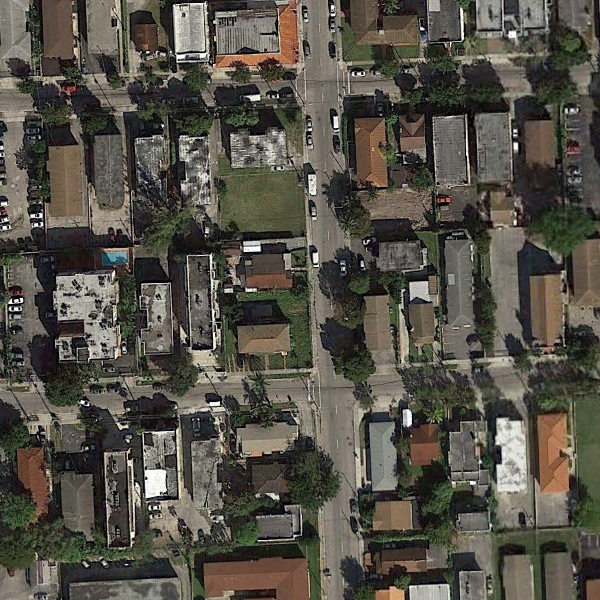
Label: DenseResidential